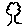
Label: tree